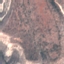
Land use / land cover class: HerbaceousVegetation